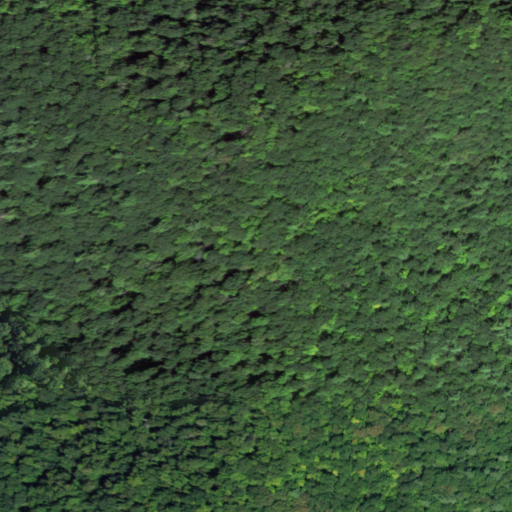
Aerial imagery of ridge(s) in New York named Goose Egg Ridge containing deciduous forest and mixed forest